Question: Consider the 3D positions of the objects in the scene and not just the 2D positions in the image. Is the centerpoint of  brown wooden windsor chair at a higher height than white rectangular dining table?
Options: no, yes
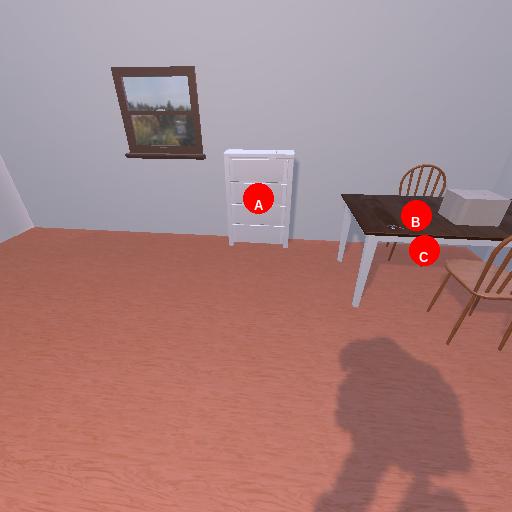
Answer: no